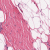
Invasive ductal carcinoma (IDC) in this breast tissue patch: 0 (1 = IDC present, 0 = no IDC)